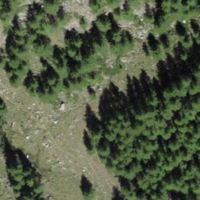
EUNIS habitat code: 31
Species observed at this site:
Parnassius apollo